Field crop: maize
Growth stage: 2
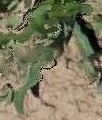
Species: maize